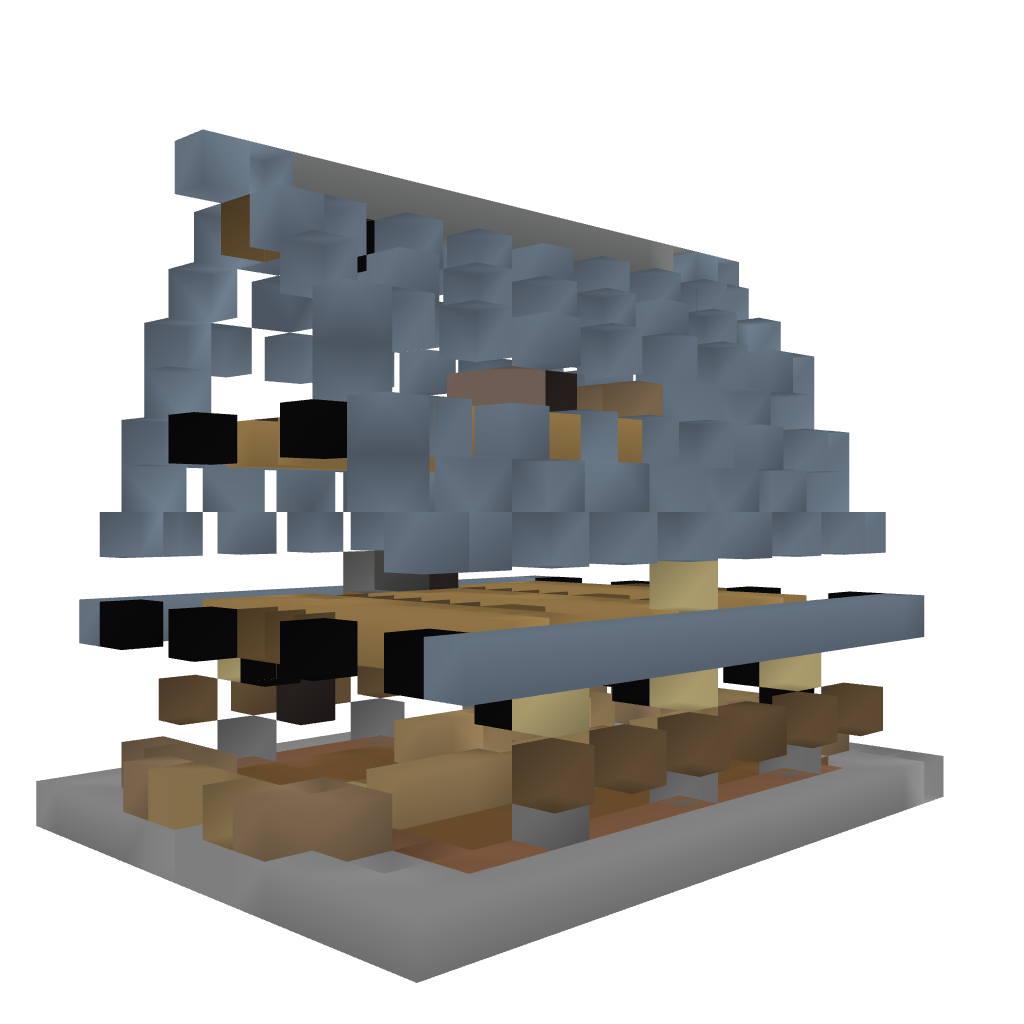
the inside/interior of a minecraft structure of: EveV's Horse Barn